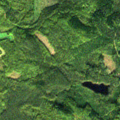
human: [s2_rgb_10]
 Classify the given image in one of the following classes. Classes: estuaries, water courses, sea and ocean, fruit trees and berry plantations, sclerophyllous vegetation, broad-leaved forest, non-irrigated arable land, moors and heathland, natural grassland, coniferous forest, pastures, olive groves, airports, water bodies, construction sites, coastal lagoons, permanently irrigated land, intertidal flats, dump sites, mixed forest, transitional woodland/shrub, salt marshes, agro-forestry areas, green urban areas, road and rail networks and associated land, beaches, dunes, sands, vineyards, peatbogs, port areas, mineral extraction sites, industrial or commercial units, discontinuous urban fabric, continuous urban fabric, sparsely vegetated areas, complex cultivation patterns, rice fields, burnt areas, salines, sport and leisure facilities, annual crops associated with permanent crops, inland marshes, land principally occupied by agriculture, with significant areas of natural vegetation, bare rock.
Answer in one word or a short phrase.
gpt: land principally occupied by agriculture, with significant areas of natural vegetation, broad-leaved forest, coniferous forest, mixed forest